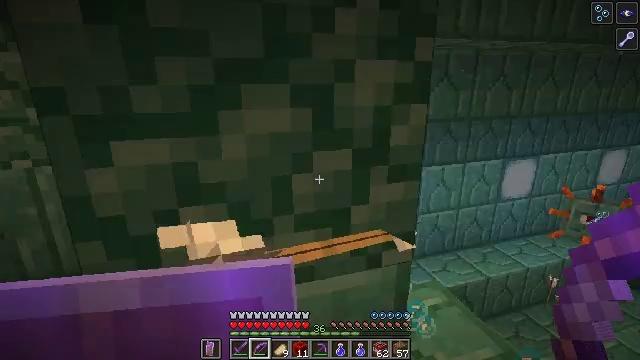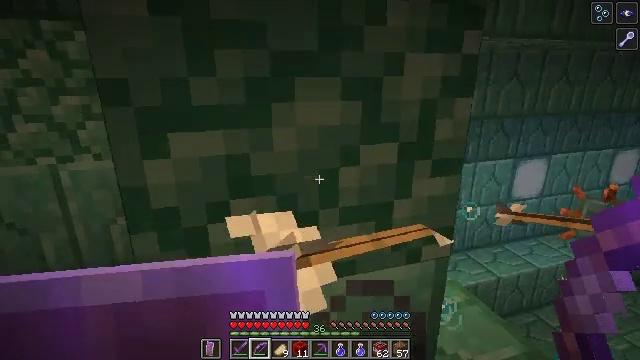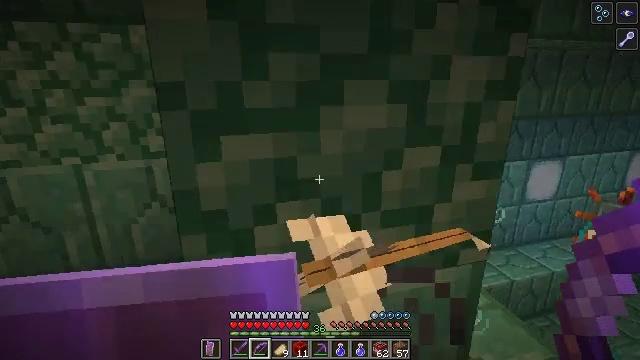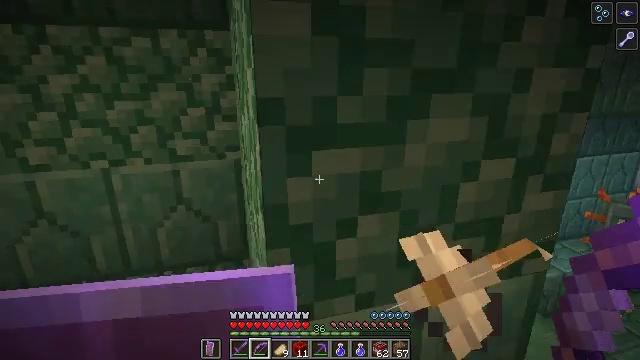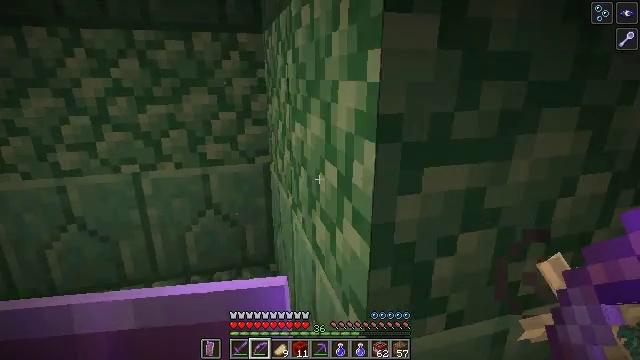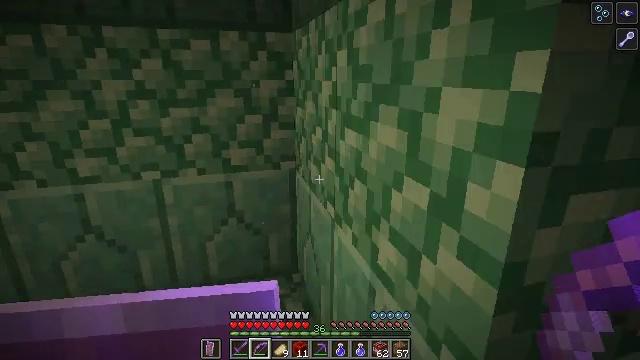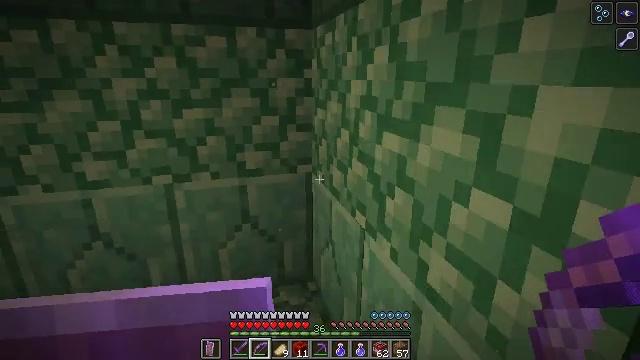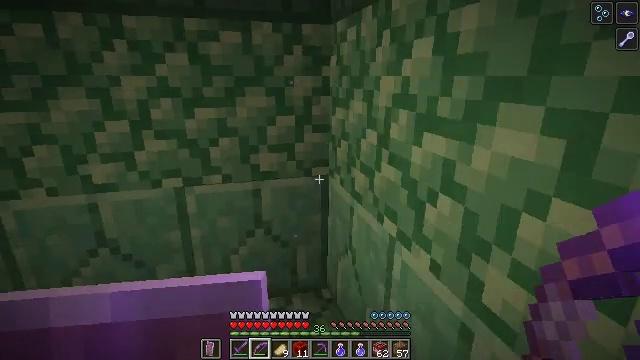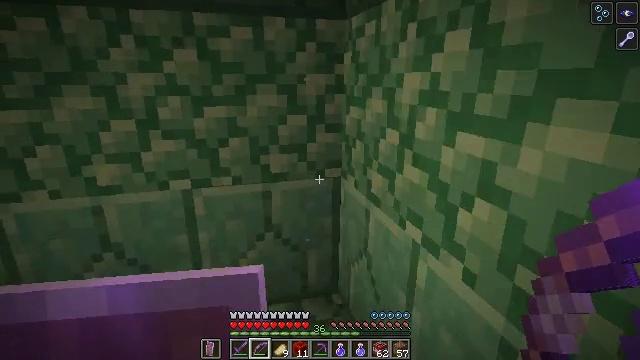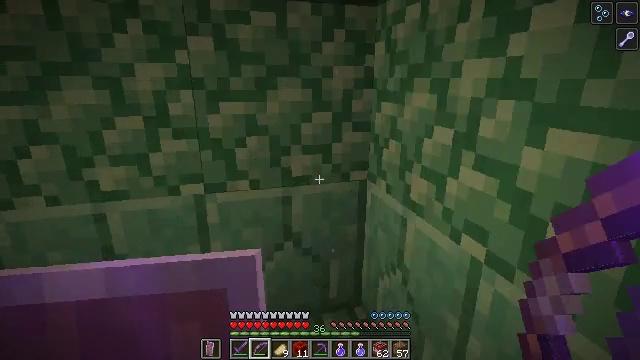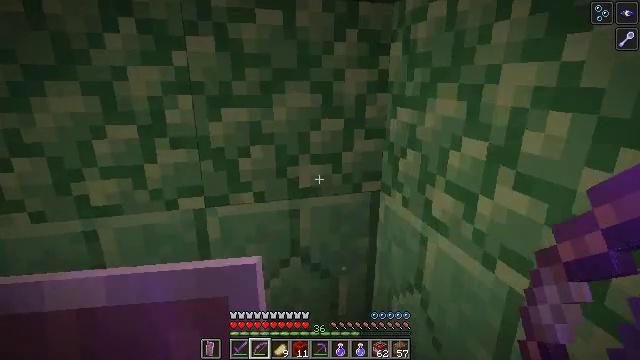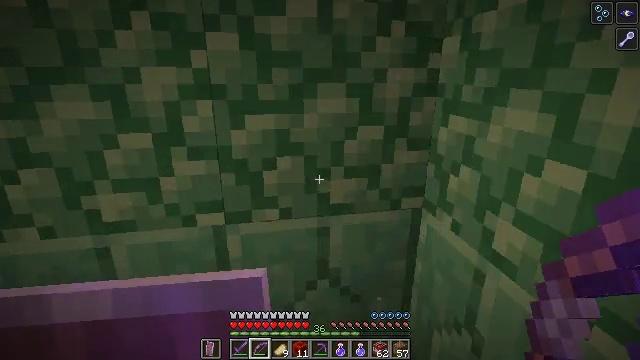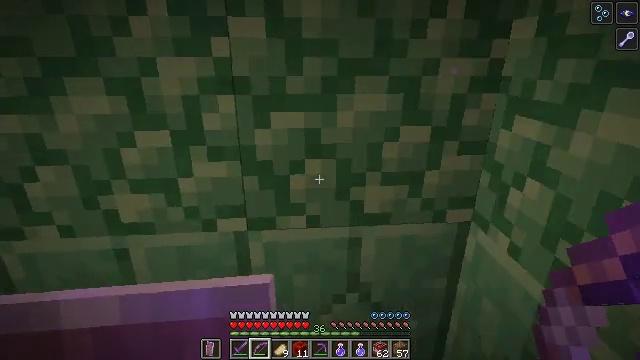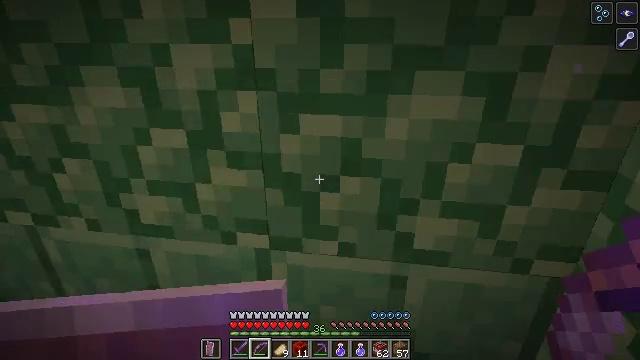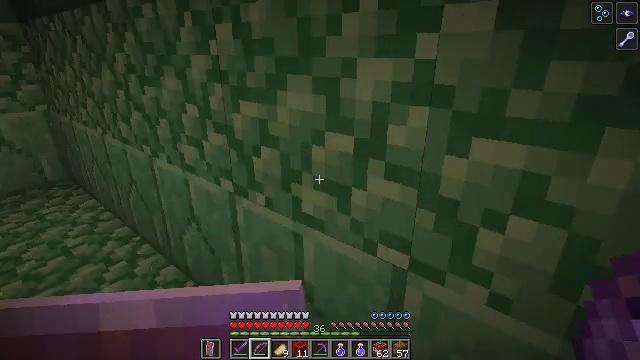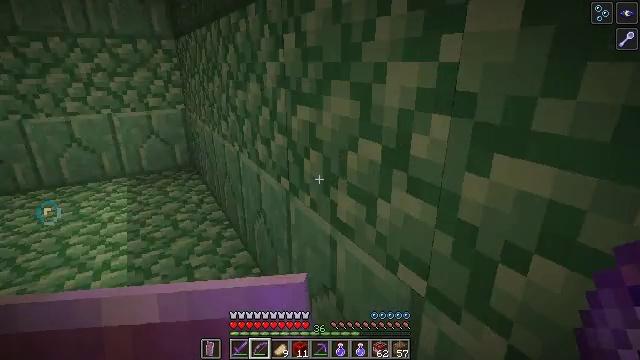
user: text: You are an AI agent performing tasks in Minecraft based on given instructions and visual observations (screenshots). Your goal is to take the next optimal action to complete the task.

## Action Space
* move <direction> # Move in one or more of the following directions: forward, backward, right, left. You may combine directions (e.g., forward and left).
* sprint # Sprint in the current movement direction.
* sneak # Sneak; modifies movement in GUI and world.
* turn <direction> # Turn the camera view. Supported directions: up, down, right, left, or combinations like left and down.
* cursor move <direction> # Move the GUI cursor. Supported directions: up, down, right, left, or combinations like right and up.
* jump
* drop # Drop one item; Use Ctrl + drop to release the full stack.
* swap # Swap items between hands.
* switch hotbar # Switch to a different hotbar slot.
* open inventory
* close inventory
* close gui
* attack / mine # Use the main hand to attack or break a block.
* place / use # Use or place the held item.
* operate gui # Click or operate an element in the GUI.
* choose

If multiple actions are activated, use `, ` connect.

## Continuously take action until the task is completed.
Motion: motion action
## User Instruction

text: Eliminate the guardian.
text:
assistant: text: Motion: move left
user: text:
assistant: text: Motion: move left, turn left
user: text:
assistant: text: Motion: move left
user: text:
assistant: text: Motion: move forward and move left
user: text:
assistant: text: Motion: move forward and move left
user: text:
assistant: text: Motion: move forward and move left
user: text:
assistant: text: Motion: move forward and move left
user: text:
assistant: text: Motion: move forward and move left
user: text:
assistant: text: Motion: move forward
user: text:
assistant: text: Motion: move forward
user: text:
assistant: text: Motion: move forward, turn left and down
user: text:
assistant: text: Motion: move forward and move right, turn left and down
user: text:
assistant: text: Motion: move forward and move right, turn left and down
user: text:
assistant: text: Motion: move right, turn left and up
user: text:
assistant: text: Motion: move right, turn left and up
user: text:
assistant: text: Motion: move right, turn left
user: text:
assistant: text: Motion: turn left and down
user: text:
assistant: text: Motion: turn left
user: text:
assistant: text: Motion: turn left
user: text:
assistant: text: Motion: turn left and up
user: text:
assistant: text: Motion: move back, turn left
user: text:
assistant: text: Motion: move back
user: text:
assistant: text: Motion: move back
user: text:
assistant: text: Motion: move back
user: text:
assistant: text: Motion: move back
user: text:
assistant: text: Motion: move back, turn right
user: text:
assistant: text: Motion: move back, turn right
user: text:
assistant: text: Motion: move back
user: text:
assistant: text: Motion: move back
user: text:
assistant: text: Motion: move back